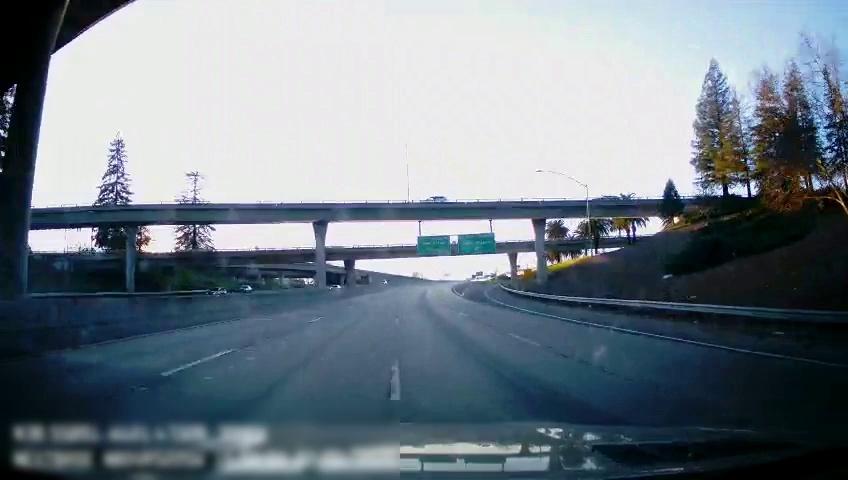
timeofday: Day
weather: Sunny
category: Drivable Space
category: Vehicles | Car
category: Vehicles | Car
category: Vehicles | SUV
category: Vehicles | Car
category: Lanes | Current Lane
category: Lanes | Current Lane
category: Lanes | Alternate Lane
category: Lanes | Alternate Lane
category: Traffic | Signs
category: Traffic | Signs